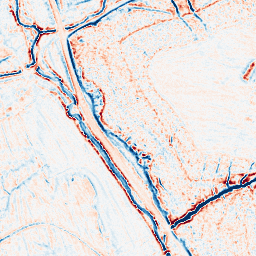
Category: edge_preserving
Decomposition family: bilateral
Decomposition parameters: d: 9
sigma_color: 150
sigma_space: 50
Upsampling method: cubic_catmull_rom
Upsampling parameters: scale: 2
Upsampling scale: 2